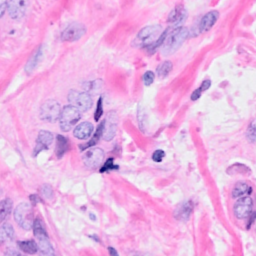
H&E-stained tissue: Breast